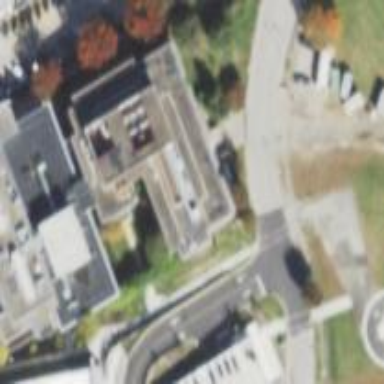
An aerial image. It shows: Building that is part of research institution.